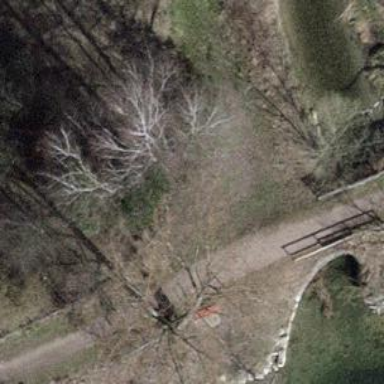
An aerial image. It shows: Bench for seating.